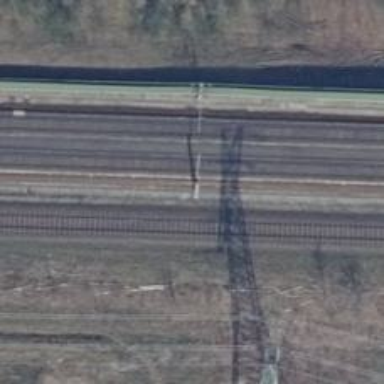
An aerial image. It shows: Railway signal with block marker for train protection. The signal is mounted on catenary mast.